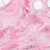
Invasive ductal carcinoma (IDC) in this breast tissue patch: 0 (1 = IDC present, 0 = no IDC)